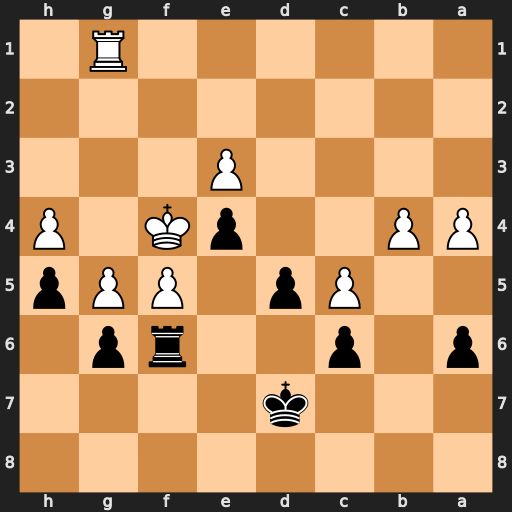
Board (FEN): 8/3k4/p1p2rp1/2Pp1PPp/PP2pK1P/4P3/8/6R1
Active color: b
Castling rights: -
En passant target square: -
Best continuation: Rxf5+ Kg3 Rf3+ Kg2 Rxe3